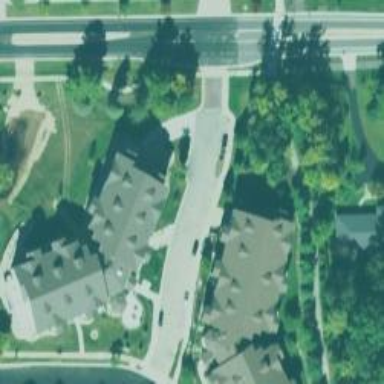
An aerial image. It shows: Footway along the road.